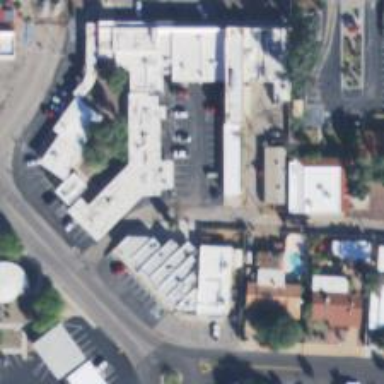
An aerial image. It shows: Alley classified as service road.